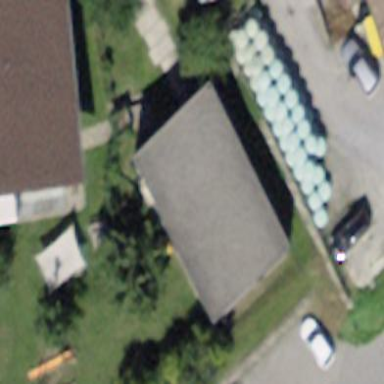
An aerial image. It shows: Kindergarten building.